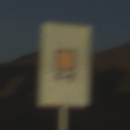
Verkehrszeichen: KennzeichnungspflichtigeFahrzeugeGefaehrlicheGueterOhnePfeilsymbol
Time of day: SunriseSunset
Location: Outdoor (Nature)
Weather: PartlyCloudy
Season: NotSpecified
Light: Natural